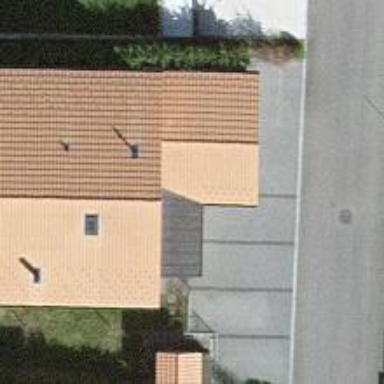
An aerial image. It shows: Building with gabled roof.